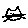
Label: cat